Question:
1 . Opens up dialogue box
2 . Asks for text
3 . Says input text from 2
4 .
5 . Ask for finder item
I'm trying to find a way to use AppleScript in order to loop to a certain point in Automator . Unfortunately, the Loop utility in Automator automatically loops the workflow all the way to beginning and there is no option to change the parameters .
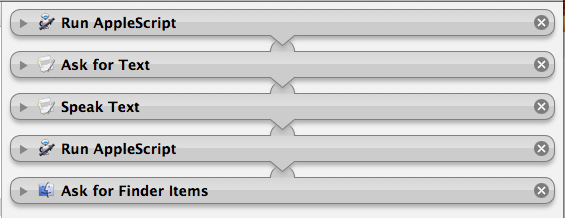
Answer: ok so here is what you do
1. create a work flow of the loop and save it

2 then in your main workflow call your loop workflow

3 run main workflow (bob's your uncle)